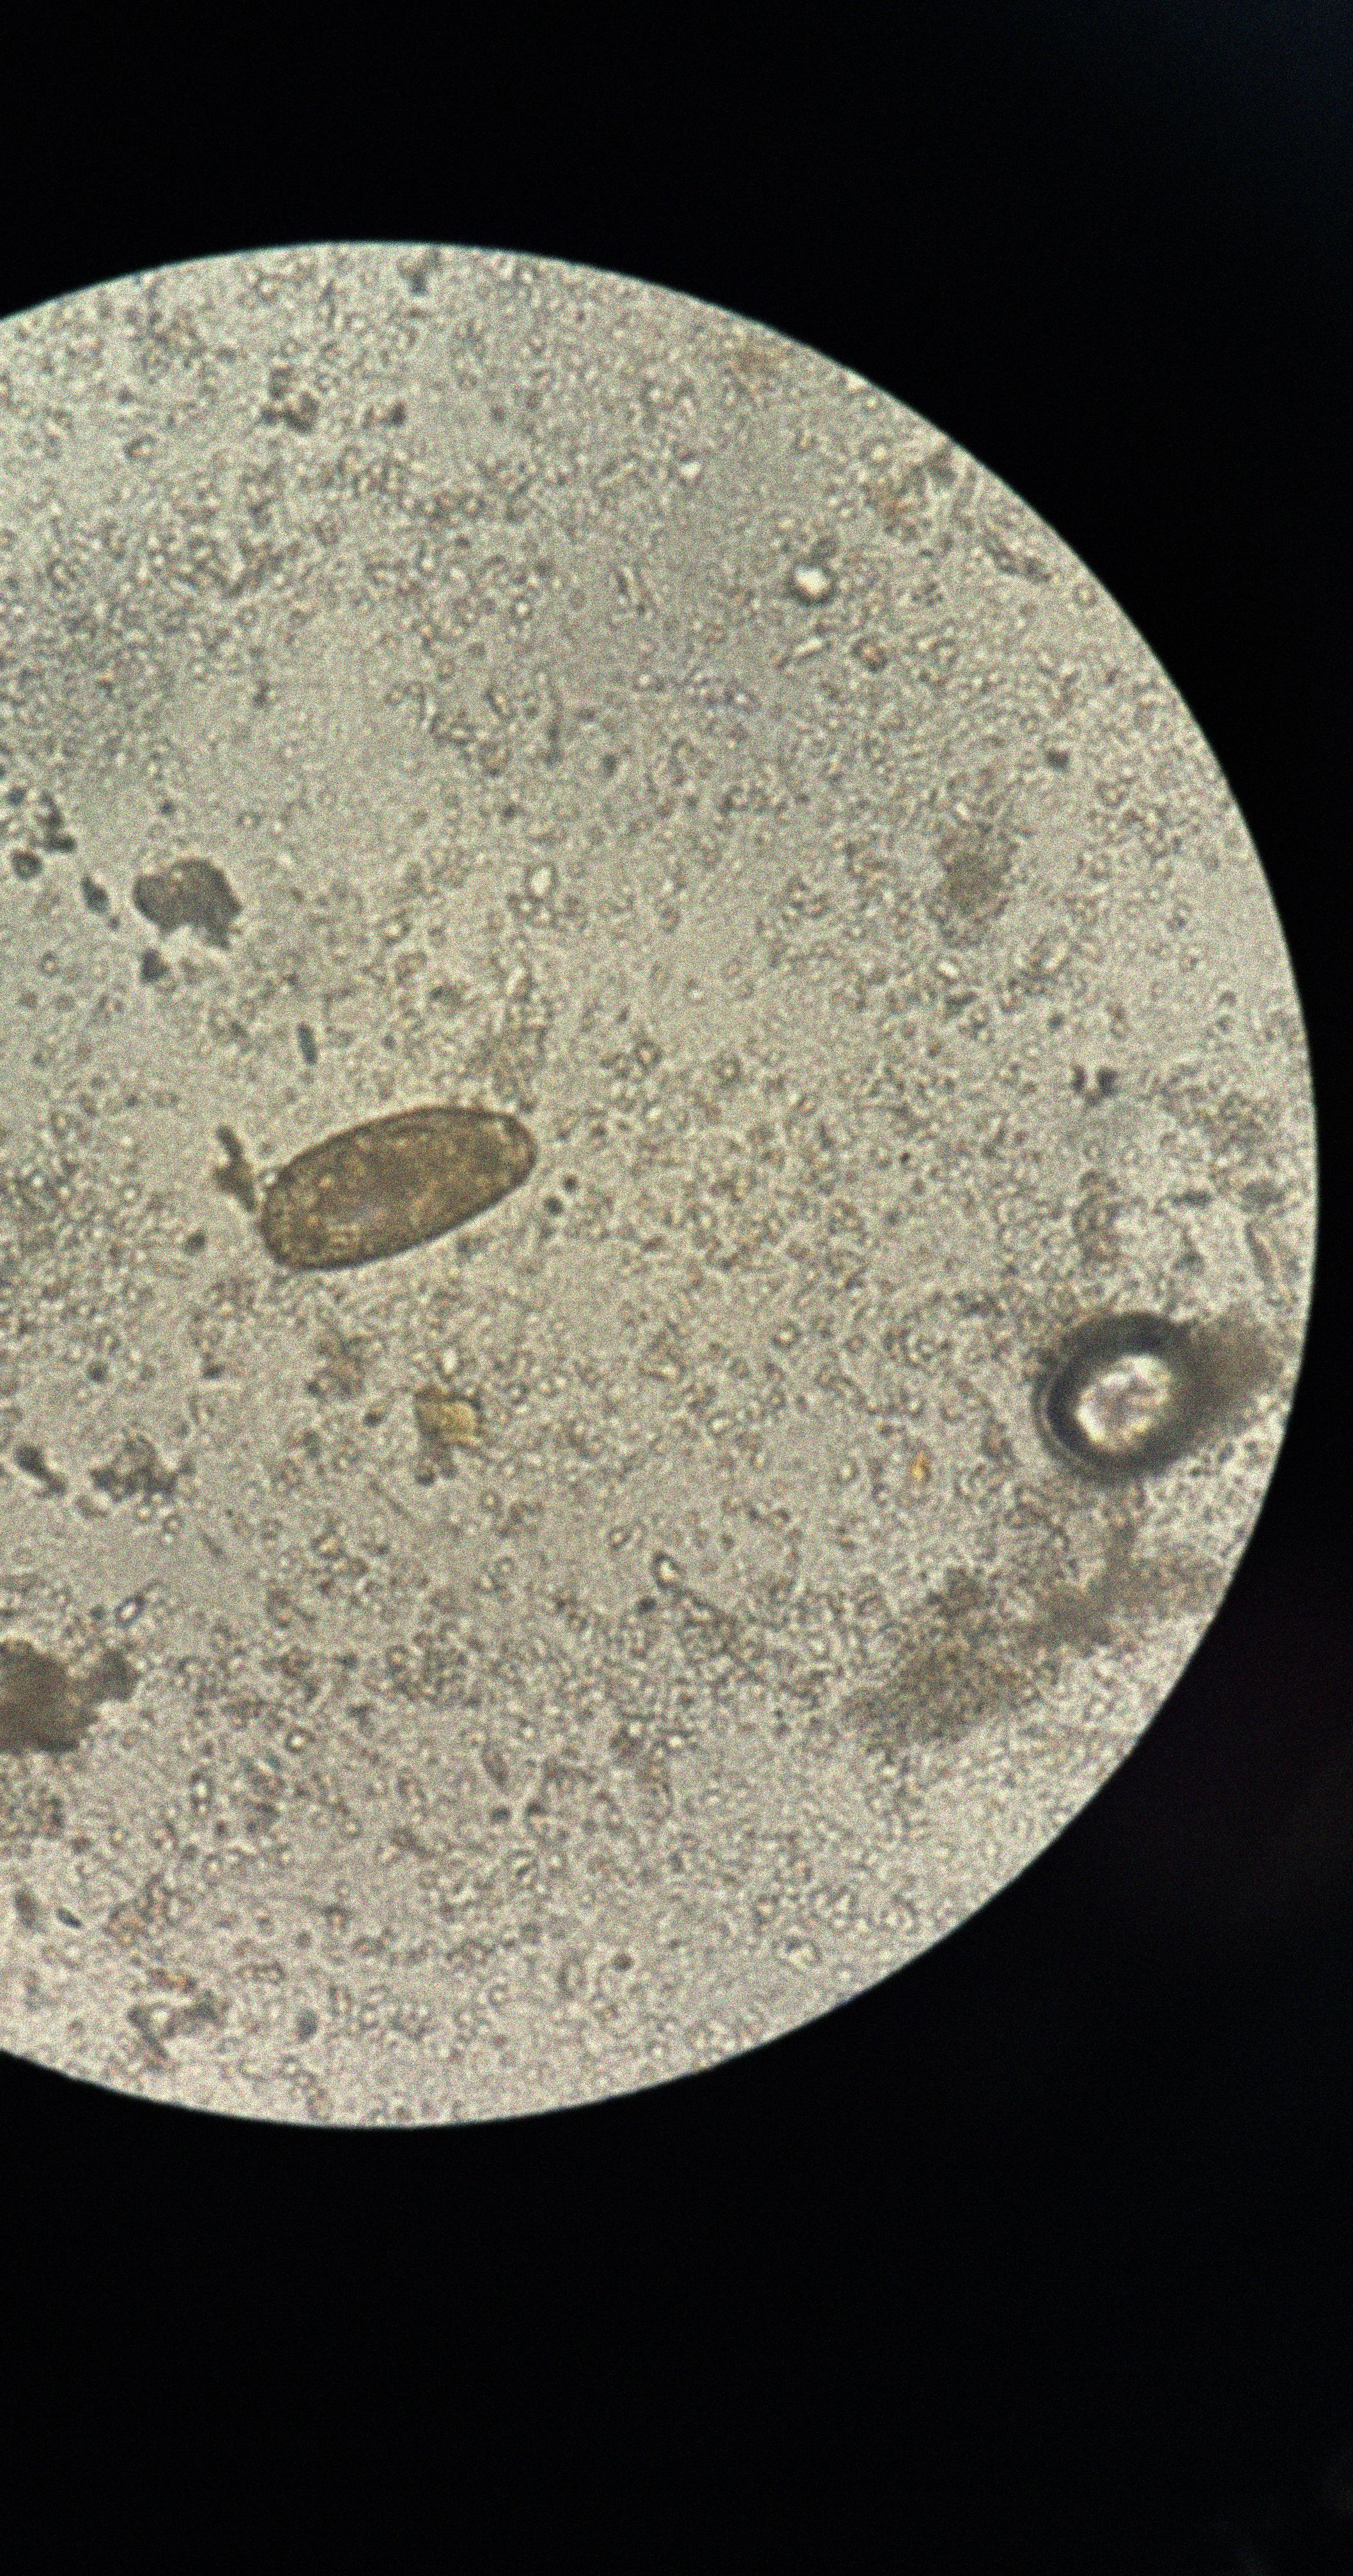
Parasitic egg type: Paragonimus spp